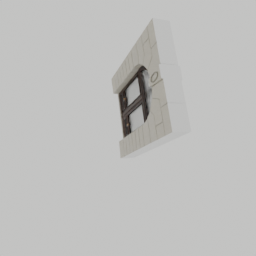
Label: architecture